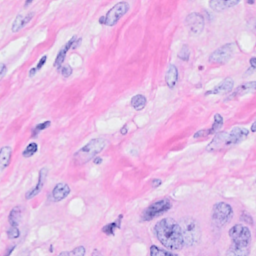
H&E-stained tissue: Breast